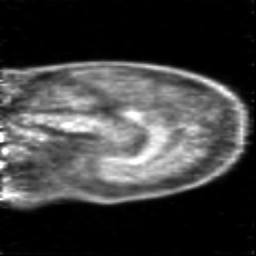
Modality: PET
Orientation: sagittal
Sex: female
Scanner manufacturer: siemens